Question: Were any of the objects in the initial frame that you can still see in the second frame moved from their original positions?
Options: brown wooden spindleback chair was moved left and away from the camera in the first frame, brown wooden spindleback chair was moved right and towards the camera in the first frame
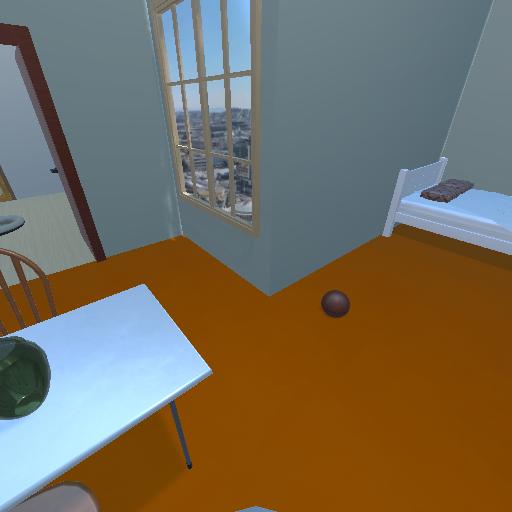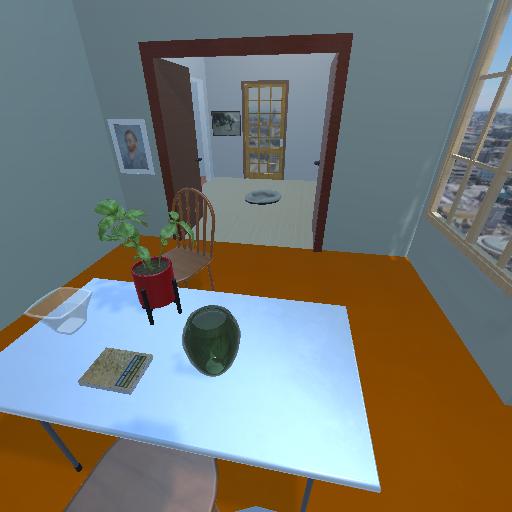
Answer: brown wooden spindleback chair was moved left and away from the camera in the first frame